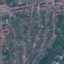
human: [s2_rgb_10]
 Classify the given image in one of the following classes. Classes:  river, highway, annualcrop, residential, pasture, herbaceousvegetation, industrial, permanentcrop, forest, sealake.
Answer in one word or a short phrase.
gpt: Residential